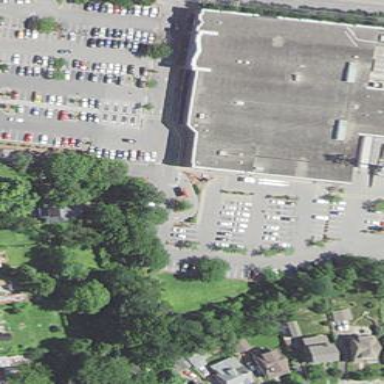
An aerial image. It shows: Supermarket building.